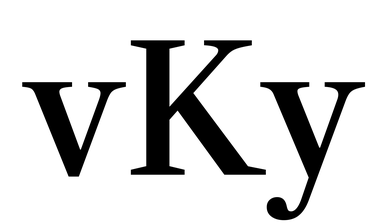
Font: LibreCaslonText_Medium